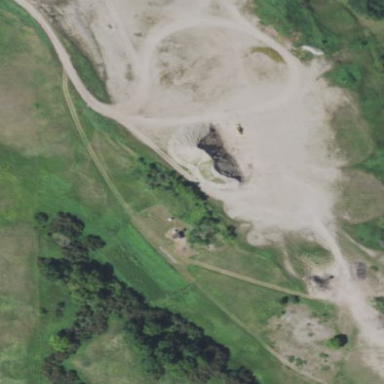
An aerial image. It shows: Quarry area.